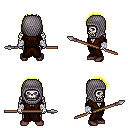
a pixel art fantasy rpg character, male body template, skeleton, brown robe, gold greaves, gold curly afro hairstyle, chain hood, white cloth bandages, maroon shoes, spear, four views (front, back, left, right), 2x2 character sprite sheet, small pixel art, hard edges, no anti-aliasing